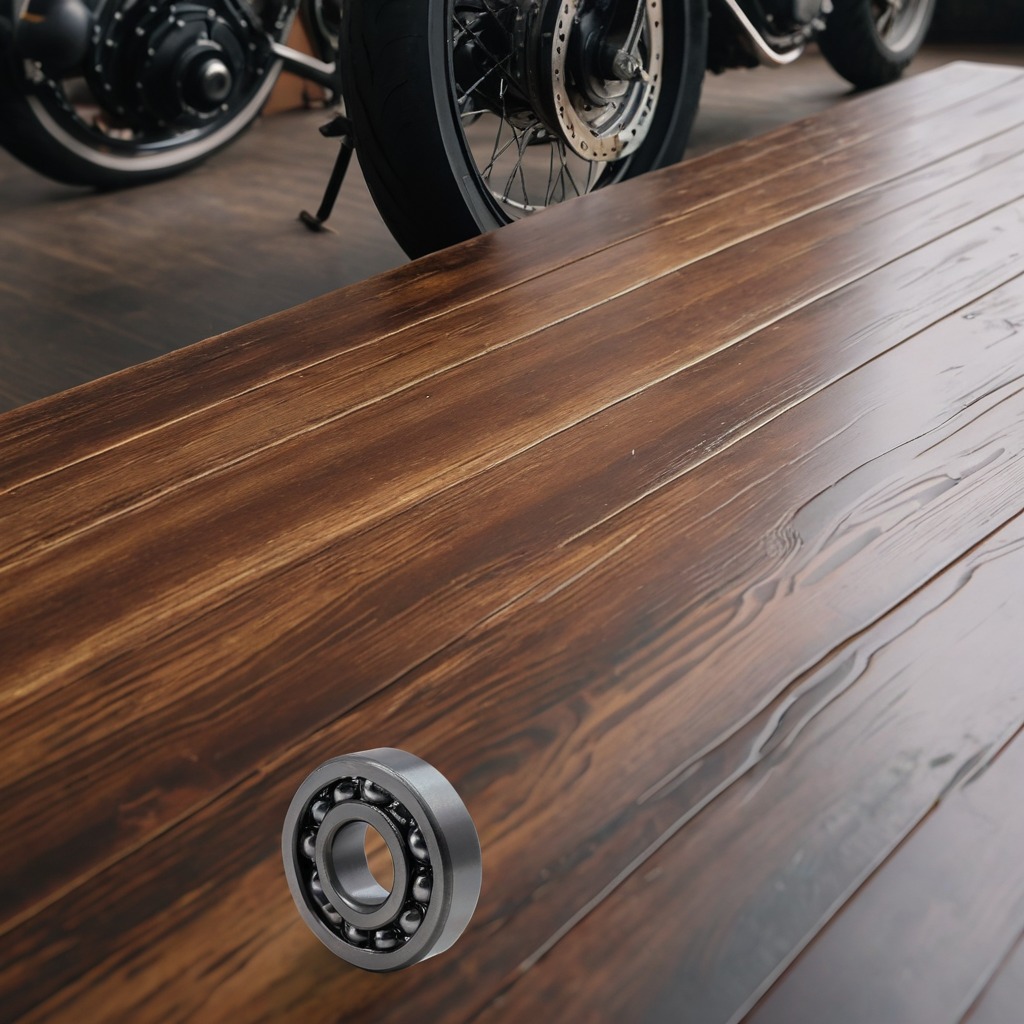
A metal ball bearing lies on the wooden table in the garage.